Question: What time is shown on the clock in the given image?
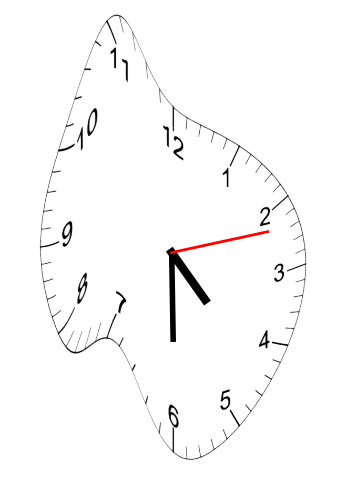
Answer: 04:30:12